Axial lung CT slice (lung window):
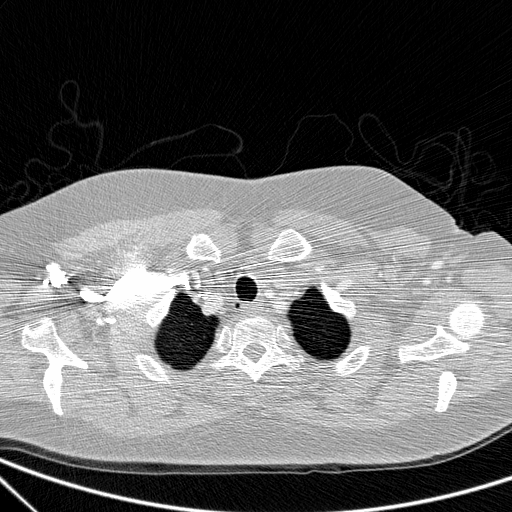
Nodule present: no